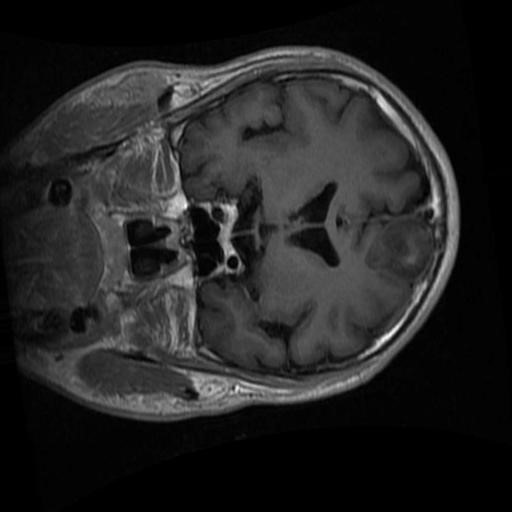
Label: brain_glioma